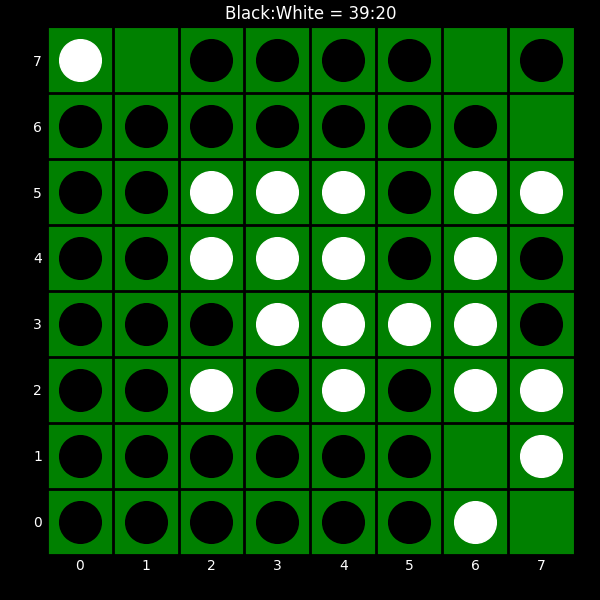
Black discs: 39
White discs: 20